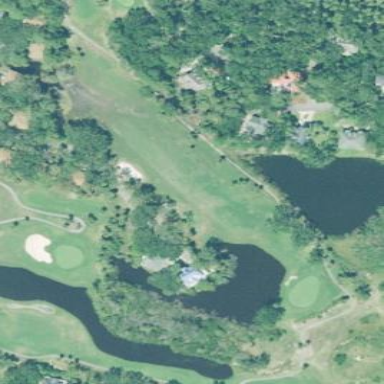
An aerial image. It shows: Golf fairway surrounded by grass.